Question: I am designing an application in NetBeans, as illustrated in the screenshot below.

When the user clicks on a JButton on a JFrame, a JDialog pops-up asking the user to enter a numeric value using a numeric keypad. I would like the JDialog to dynamically add 2 JPanels. JPanel 1 will contain a textbox for input. JPanel 2 will contain a numeric keypad. I designed them this way so that I could reuse the numeric keypad whenever I need it. The problem I am facing is displaying dynamically these 2 JPanels on the JDialog that pops-up. JDialog pops-up empty. Please take a look at my code below. Thank you all, I appreciate your help
'''
public class MyDialog extends javax.swing.JDialog {
public MyDialog(java.awt.Frame parent, boolean modal) {
super(parent, modal);
initComponents();
SwingUtilities.invokeLater(new Runnable() {
@Override
public void run() {//Add JPanel 2 (Numeric Keypad) to JDialog
Container contentPane = getContentPane();
NumericKeypadPanel nkp = new NumericKeypadPanel();
nkp.setLayout(new java.awt.BorderLayout());
contentPane.removeAll();
contentPane.add(nkp);
contentPane.validate();
contentPane.repaint();
}
});
}
'''
'''
public class NumericKeypadPanel extends javax.swing.JPanel {
/** Creates new form NumericKeypadPanel */
public NumericKeypadPanel() {
initComponents();//Draws 10 number buttons
}
}
'''
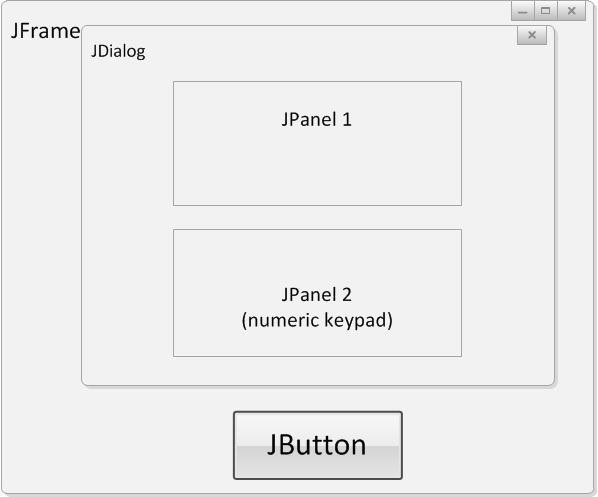
Answer: basicall there are two ways
1) add a new 'JComponent' by holding 'JDialog' size (in pixels) on the screen, all JCompoenets
or part of them could be shrinked
2) resize 'JDialog' by calling 'pack()', then 'JDialog' will be resized
<URL>